Question: So my CSS layout was all fine until I wanted to add some into the content area of my web page.
What I'm trying to add into the content section is a wrapper box which contains a graph on the left and a bunch of little info boxes on the right, and potentially an info area underneath those two with 100% width of the content box.
But as soon as I add that in, it pushes my User Info div down below Content. =/ So I guess what's asking is how to create containers of divs within my content section that won't affect things like my sidebar?
Here's my code:
'''
<div id="wrapper">
<div id="header"> </div><!-- #header-->
<div id="nav"> </div>
<div id="middle">
<div id="container">
<div id="content"><!-- content -->
<div id='containerGraph'>
<div id='sngAnimals'></div>
<div id='graph'><img src='./lib/pChart2.1.1/examples/chartAnimalKillsPerDay.php' width='x' height='y' id='graphImg'/></div>
<div id='bottomCont'></div></div>
</div><!-- #content-->
</div><!-- #container-->
<div class="sidebar" id="sideLeft">
User info
</div><!-- .sidebar#sideLeft -->
</div><!-- #middle-->
</div><!-- #wrapper -->
'''
And the css:
'''
* {
margin: 0;
padding: 0;
}
html {
height: 100%;
}
body {
font: 12px/18px Arial, Tahoma, Verdana, sans-serif;
width: 100%;
height: 100%;
background-image:url('/mcimages/bg.png');
}
#wrapper {
width: 1000px;
margin: 0 auto;
min-height: 100%;
height: auto !important;
height: 100%;
color: white;
}
/* Middle
-----------------------------------------------------------------------------*/
#middle {
width: 100%;
padding: 0 0 100px;
height: 1%;
position: relative;
}
#middle:after {
content: '.';
display: block;
clear: both;
visibility: hidden;
height: 0;
}
#container {
width: 100%;
float: left;
overflow: hidden;
margin-top: 10px;
margin-bottom: 10px;
}
#content {
padding: 10px 0 10px 195px;
background: #666666;
}
#containerGraph {
border-style:solid;
border-width:5px;
width: 75%;
position:relative;
}
#graph {
width: 249px;
height: 210px;
border-style:solid;
border-width:5px;
position: relative;
float:left;
}
#sngAnimals {
width:50%;
height: 210px;
border-style:solid;
border-width:5px;
position: relative;
float:right;
}
#bottomCont{
position: relative;
clear:both;
}
}
/* Sidebar Left
-----------------------------------------------------------------------------*/
#sideLeft {
float: left;
width: 175px;
margin-left: -100%;
position: relative;
margin-top: 10px;
padding-left: 5px;
padding-top: 10px;
border-right-style: solid;
border-right-color: black;
border-right-width: 1px;
}
#friend {
float: left;
background: #B5AAFF;
border:1px solid;
position: relative;
top:5px;
left:0px;
margin-left:10px;
width:175px;
height:175px;
}
'''

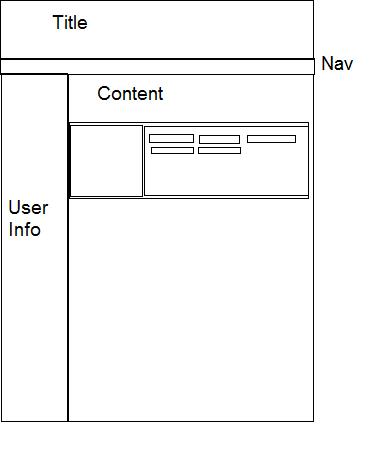
Answer: You didn't close a div and your CSS had errors as well:
'''
<!DOCTYPE html PUBLIC "-//W3C//DTD XHTML 1.0 Strict//EN"
"http://www.w3.org/TR/xhtml1/DTD/xhtml1-strict.dtd">
<html xmlns="http://www.w3.org/1999/xhtml" xml:lang="nl" lang="nl">
<head>
<meta http-equiv="Content-Type" content="text/html; charset=UTF-8" />
<meta name="description" content="A short description." />
<meta name="keywords" content="put, keywords, here" />
<title>CraftLink</title>
<link rel="stylesheet" href="style.css" type="text/css" media="screen, projection" />
</head>
<body>
<div id="wrapper">
<div id="header">HEADER CONTENT</div><!-- #header-->
<div id="nav">
<a href="#">Nav item 1</a>
<a href="#">Nav item 2</a>
<a href="#">Nav item 3</a>
<a href="#">Nav item 4</a>
</div>
<div id="middle">
<div id="container">
<div class="sidebar" id="sideLeft">USER INFO GOES HERE.</div><!-- .sidebar#sideLeft -->
<div id="content"><!-- content -->
<div id='containerGraph'>
<div id='sngAnimals'></div>
<div id='graph'><img src='./lib/pChart2.1.1/examples/chartAnimalKillsPerDay.php' width='x' height='y' id='graphImg'/></div>
<div id='bottomCont'></div>
</div>
</div><!-- #content-->
</div><!-- #container-->
</div><!-- #middle-->
</div><!-- #wrapper -->
<!-- #footer -->
<div id="footer">
<h1>Footer Stuff</h1>
</div>
</body>
</html>
'''
The CSS:
'''
* {
margin: 0;
padding: 0;
}
html {
height: 100%;
}
body {
font: 12px/18px Arial, Tahoma, Verdana, sans-serif;
width: 100%;
height: 100%;
background-image:url('/mcimages/bg.png');
}
a {
color: white;
outline: none;
text-decoration: underline;
}
a:hover {
text-decoration: none;
}
p {
margin: 0 0 18px
}
img {
border: none;
}
input {
vertical-align: middle;
}
#wrapper {
width: 1000px;
margin: 0 auto;
min-height: 100%;
height: auto !important;
height: 100%;
color: white;
}
/* Header
-----------------------------------------------------------------------------*/
#header {
height: 100px;
background: #999999;
text-align: center;
font-size: 200%;
}
#nav {
height: 25px;
background: #555555;
text-align: center;
}
/* Middle
-----------------------------------------------------------------------------*/
#middle {
width: 100%;
padding: 0 0 100px;
height: 1%;
position: relative;
}
#middle:after {
content: '.';
display: block;
clear: both;
visibility: hidden;
height: 0;
}
#container {
width: 100%;
float: left;
overflow: hidden;
margin-top: 10px;
margin-bottom: 10px;
}
#content {
padding: 10px 0 10px 195px;
background: #666666;
}
#containerGraph {
border-style:solid;
border-width:5px;
width: 75%;
position:relative;
}
#graph {
width: 249px;
height: 210px;
border-style:solid;
border-width:5px;
position: relative;
float:left;
}
#sngAnimals {
width:50%;
height: 210px;
border-style:solid;
border-width:5px;
position: relative;
float:right;
}
#bottomCont{
position: relative;
clear:both;
}
/* Sidebar Left
-----------------------------------------------------------------------------*/
#sideLeft {
float: left;
width: 175px;
position: relative;
margin-top: 10px;
padding-left: 5px;
padding-top: 10px;
border-right-style: solid;
border-right-color: black;
border-right-width: 1px;
}
#friend {
float: left;
background: #B5AAFF;
border:1px solid;
position: relative;
top:5px;
left:0px;
margin-left:10px;
width:175px;
height:175px;
}
/* Footer
-----------------------------------------------------------------------------*/
#footer {
width: 1000px;
margin: -100px auto 0;
height: 100px;
background: #BFF08E;
}
/* Progress bar
----------------------------------------------------------------------------*/
.meter-wrap{
position: relative;
}
.meter-wrap, .meter-value, .meter-text {
/* The width and height of your image */
width: 155px; height: 30px;
}
.meter-wrap, .meter-value {
background: #3D352A url(/path/to/your-image.png) top left no-repeat;
}
.meter-text {
position: absolute;
top:0; left:0;
padding-top: 5px;
color: #fff;
text-align: center;
width: 100%;
}
'''